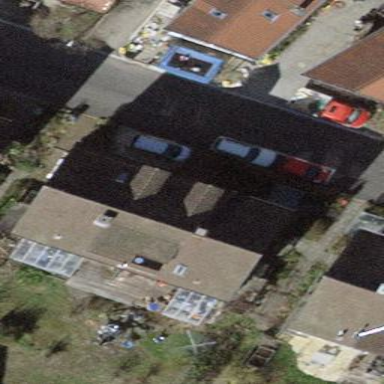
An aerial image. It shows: Semidetached house.